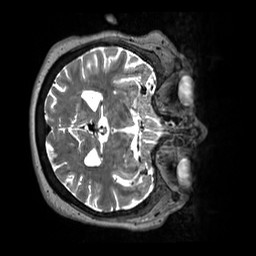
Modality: T2w
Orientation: axial
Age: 64
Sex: female
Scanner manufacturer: siemens
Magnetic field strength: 3 T
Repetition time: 3.2 s
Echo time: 0.412 s